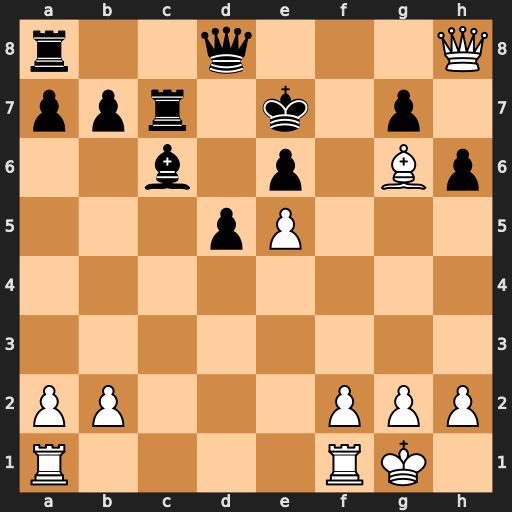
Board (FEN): r2q3Q/ppr1k1p1/2b1p1Bp/3pP3/8/8/PP3PPP/R4RK1
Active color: w
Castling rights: -
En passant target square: -
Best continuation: Qxg7#